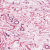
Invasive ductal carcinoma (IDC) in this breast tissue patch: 0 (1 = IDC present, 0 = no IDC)